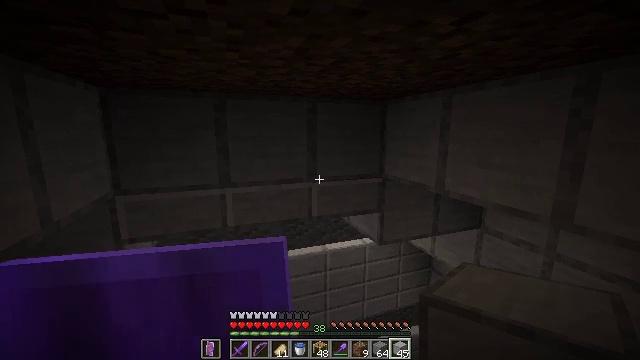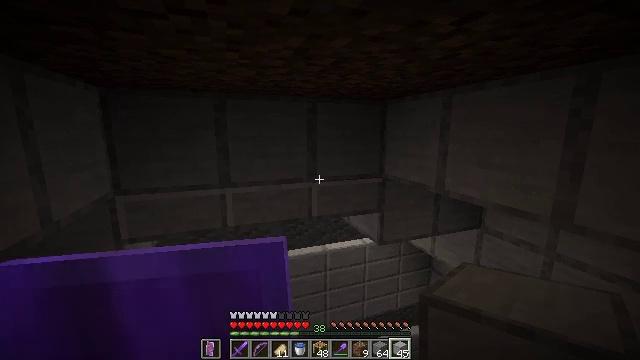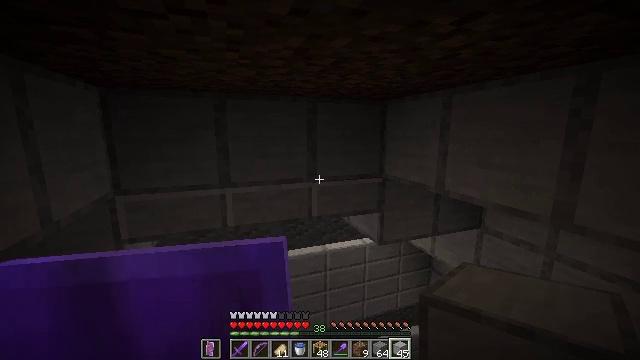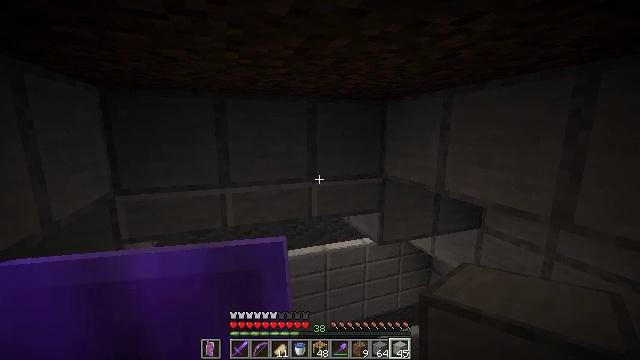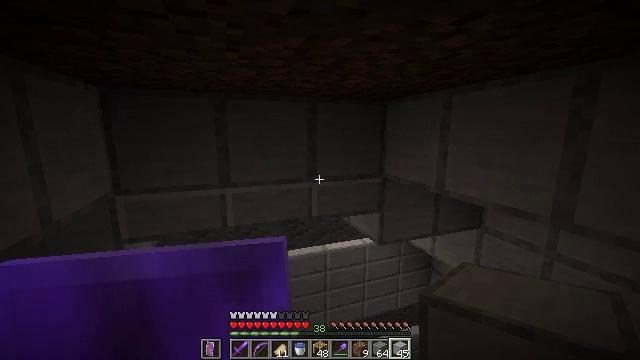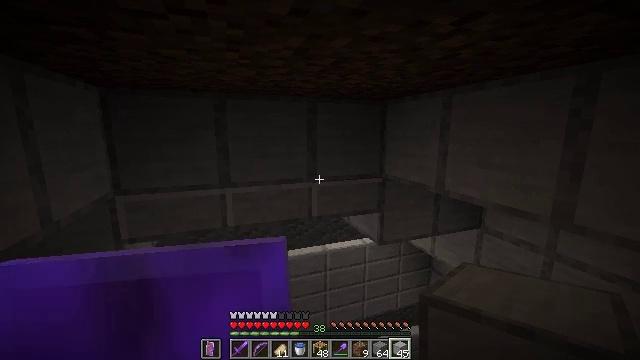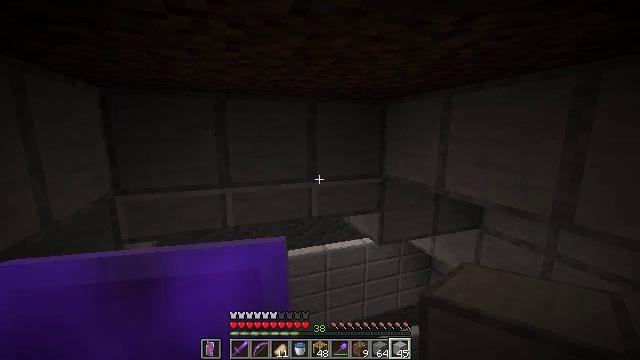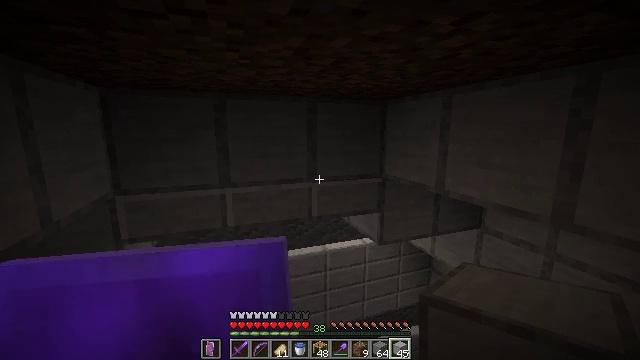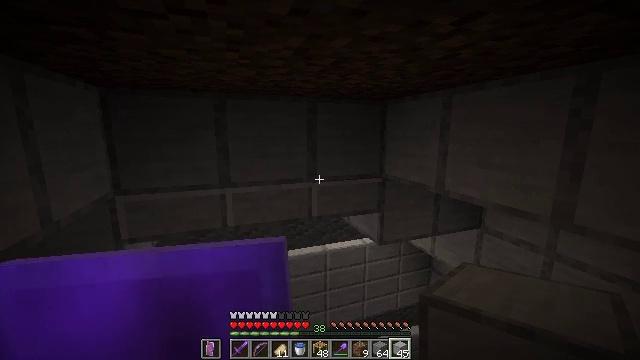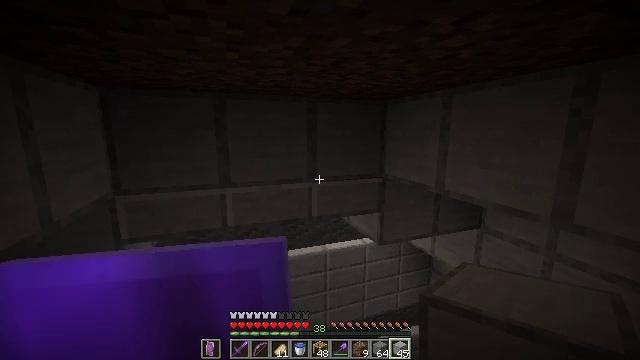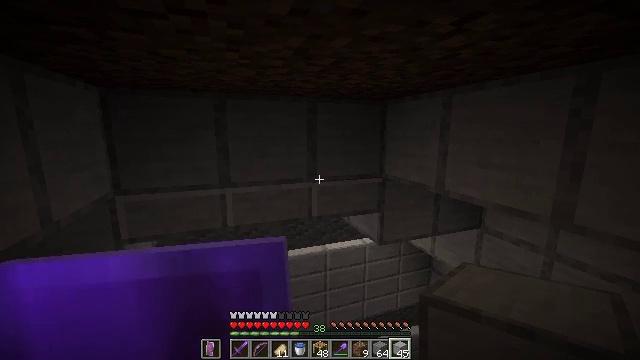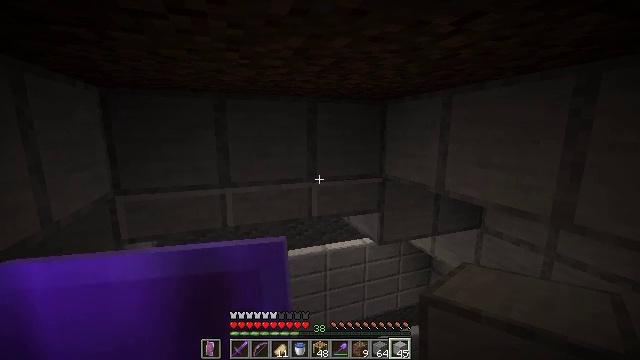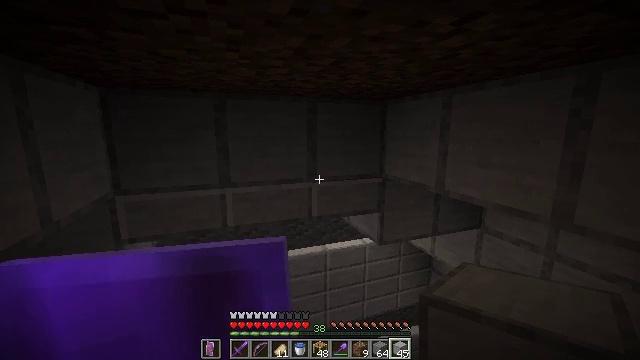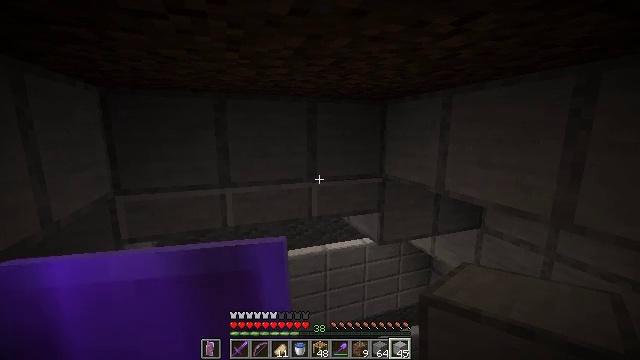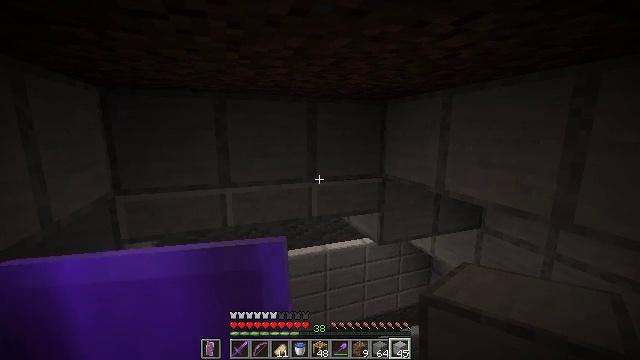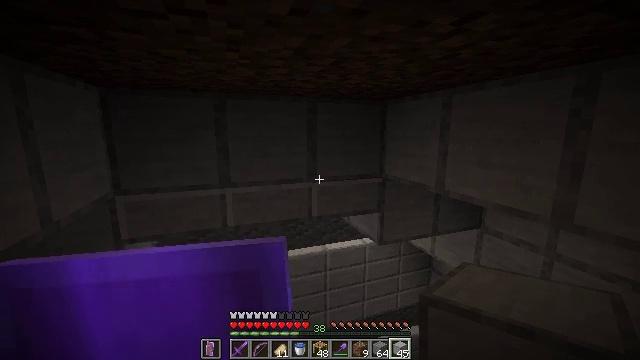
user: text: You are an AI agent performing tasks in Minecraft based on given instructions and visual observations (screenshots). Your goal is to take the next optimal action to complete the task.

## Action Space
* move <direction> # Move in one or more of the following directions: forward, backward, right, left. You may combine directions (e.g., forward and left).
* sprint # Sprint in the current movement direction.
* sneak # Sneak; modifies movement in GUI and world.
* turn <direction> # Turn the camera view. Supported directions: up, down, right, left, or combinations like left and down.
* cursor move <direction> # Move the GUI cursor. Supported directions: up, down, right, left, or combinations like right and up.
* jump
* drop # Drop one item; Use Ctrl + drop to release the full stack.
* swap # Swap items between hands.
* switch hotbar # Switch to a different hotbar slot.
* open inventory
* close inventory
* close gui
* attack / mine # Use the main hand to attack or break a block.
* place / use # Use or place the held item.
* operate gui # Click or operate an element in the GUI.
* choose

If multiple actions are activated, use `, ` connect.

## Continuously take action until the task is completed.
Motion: motion action
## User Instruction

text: Utilize the crafting table to make a smooth stone slab.
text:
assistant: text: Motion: no_op
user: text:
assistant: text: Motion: no_op
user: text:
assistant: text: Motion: no_op
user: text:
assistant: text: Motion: no_op
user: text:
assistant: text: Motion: no_op
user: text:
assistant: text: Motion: no_op
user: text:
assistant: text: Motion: no_op
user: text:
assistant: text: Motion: no_op
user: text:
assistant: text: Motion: no_op
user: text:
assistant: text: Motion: no_op
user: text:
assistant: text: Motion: no_op
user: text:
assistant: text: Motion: no_op
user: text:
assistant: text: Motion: no_op
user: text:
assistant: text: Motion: no_op
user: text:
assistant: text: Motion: no_op
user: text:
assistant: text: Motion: no_op
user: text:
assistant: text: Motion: no_op
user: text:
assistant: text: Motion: no_op
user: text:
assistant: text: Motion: no_op
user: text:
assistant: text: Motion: no_op
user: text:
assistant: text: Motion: no_op
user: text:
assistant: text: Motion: no_op
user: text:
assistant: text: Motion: no_op
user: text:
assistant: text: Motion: no_op
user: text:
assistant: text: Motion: no_op
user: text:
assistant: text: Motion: no_op
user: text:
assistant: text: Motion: no_op
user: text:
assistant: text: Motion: no_op
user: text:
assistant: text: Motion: no_op
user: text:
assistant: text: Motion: no_op